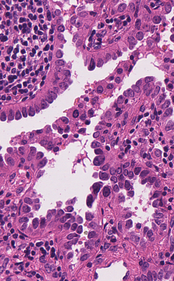
Tumor epithelial tissue: yes
Tumor-associated stroma tissue: yes
Normal tissue: no